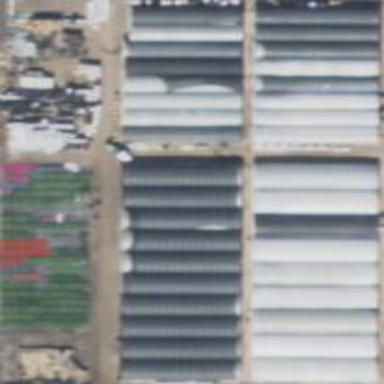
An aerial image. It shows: Area dedicated to greenhouse horticulture.